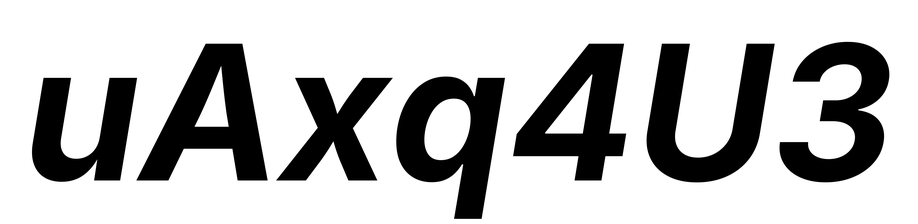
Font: Inter-Italic_Bold_Italic